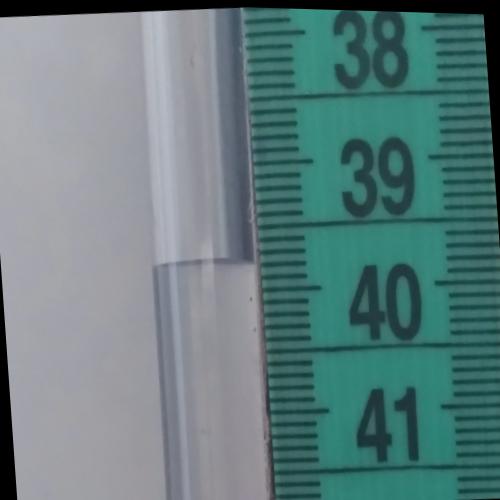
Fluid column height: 39.8 cm